Question: Whats the best/correct way to extend/modify the LostPasswordForm in SilverStripe 3.1.x to include recaptcha? Another security issue, which was classified as medium risk. Here's what they say:
> The Forgot Password functionality can be used to spam the
email address of an admin user.
<URL> A malicious user may use a bot or an automated method to
repeatedly submit a Forgot Password request. The email inbox could be
rendered inaccessible or useless due to the large number of messages.

> Implement a one time use challenge-response test such
as a CAPTCHA during the Forgot Password request to prevent automated
bots or to slow down humans who attempt to flood the user's email
inboxes. This CAPTCHA functionality should expire after one use.
As time is of the essence here, any pointers (or even a complete solution) would be greatly appreciated. It would be easy to implement hacking away at the core, but it's not best-practice. Can someone share how it should be done by properly extending?
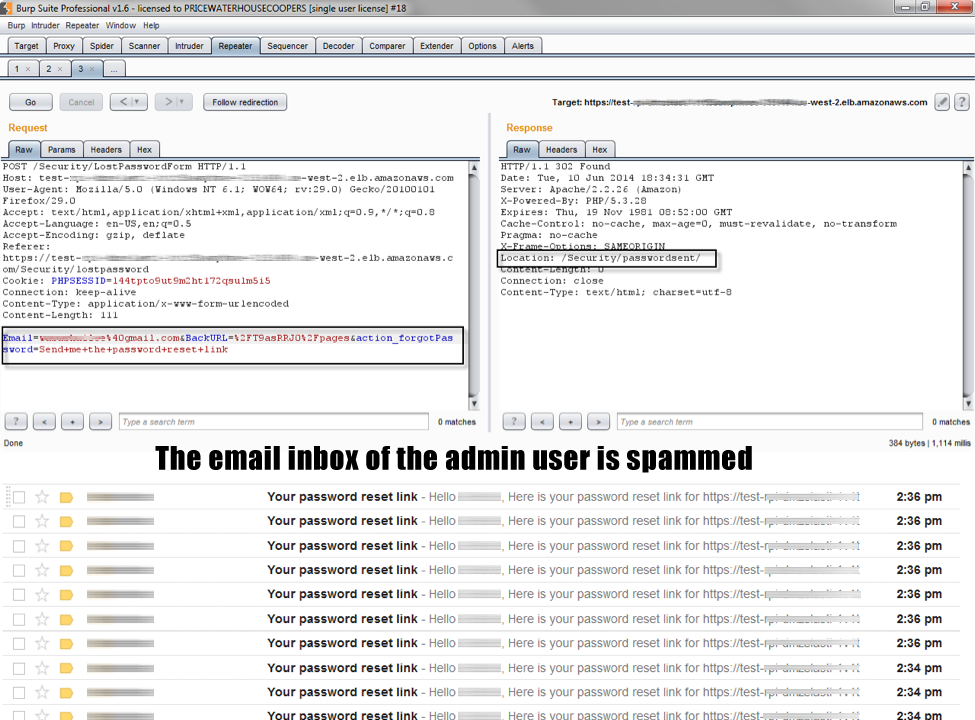
Answer: I think overriding the default template is the way to go,
but you should be able to use a custom class extending 'MemberLoginForm' rather than altering the core file...
_config.php
'''
Object::useCustomClass('MemberLoginForm', 'MyExtendedMemberLoginForm');
'''
MyExtendedMemberLoginForm.php
'''
class MyExtendedMemberLoginForm extends MemberLoginForm {
//override methods, add your fields...
}
'''